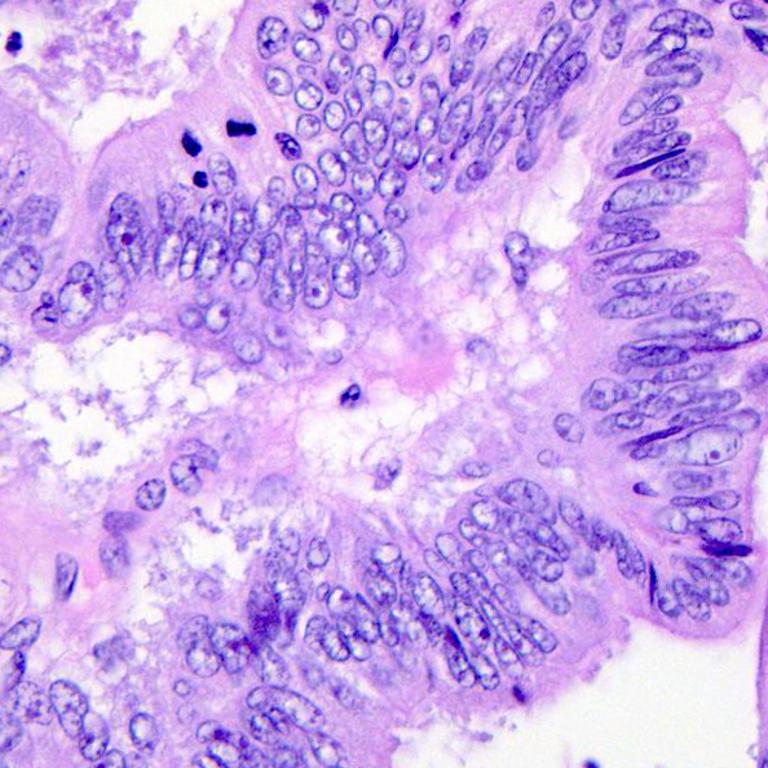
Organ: colon
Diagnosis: adenocarcinomas